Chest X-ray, PA view. Patient: 49 years old, sex F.
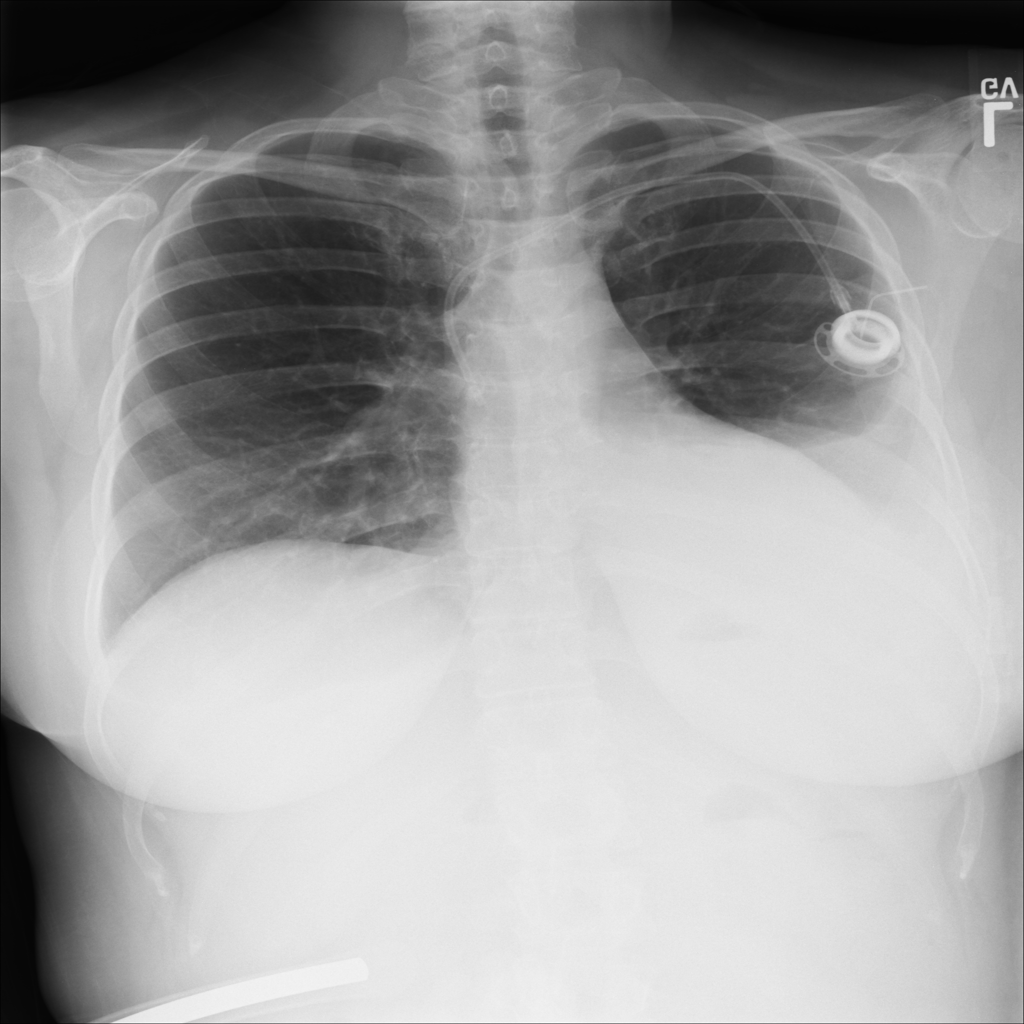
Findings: Effusion